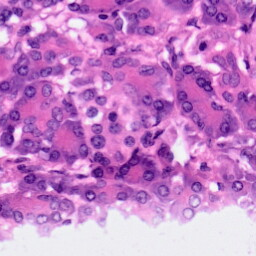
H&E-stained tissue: Pancreatic